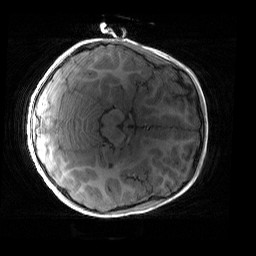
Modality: T1w
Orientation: axial
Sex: female
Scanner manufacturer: siemens
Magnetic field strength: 3 T
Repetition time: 1.9 s
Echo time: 0.00243 s